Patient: sex M, age 61
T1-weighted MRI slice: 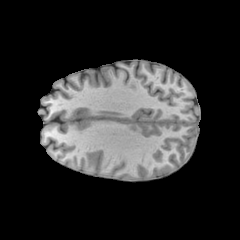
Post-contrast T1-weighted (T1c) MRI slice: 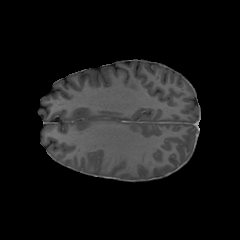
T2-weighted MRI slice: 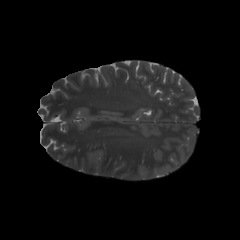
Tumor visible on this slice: no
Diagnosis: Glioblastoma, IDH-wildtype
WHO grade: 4